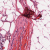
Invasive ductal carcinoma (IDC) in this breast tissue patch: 0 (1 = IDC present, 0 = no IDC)